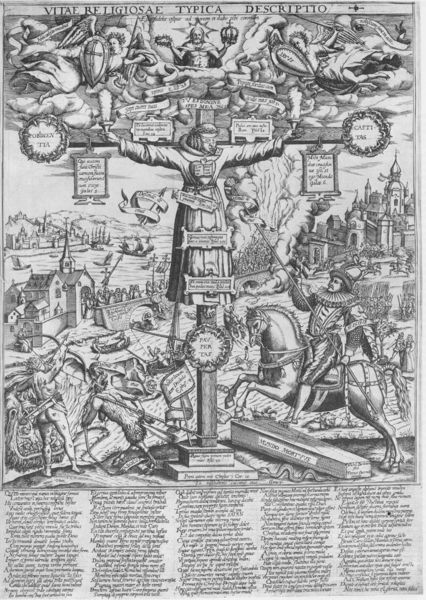
Titel: VITAE RELIGIOSAE TYPICA DESCRIPTIO
Künstler: Michel Birbaum
Standort: Wolfenbüttel
Institution: Herzog August Bibliothek
Schlagwörter: feuer, gott, himmel, kampf, mann, nackter, weiß, wolken, fluss, landschaft, menschen, stadt, grau, holz, schwarz, zeichnung, haus, tier, wolke, ornament, augen, rahmen, tod, erde, häuser, brücke, kirche, rauch, pferd, reiter, turm, engel, holzschnitt, schiffe, schrift, bogen, man, dorf, mauer, grafik, graphik, spalten, figuren, banner, brand, gewalt, krieg, lanze, tafel, inschrift, buch, burg, kloster, kreuz, religion, druck, stich, illustration, schilder, text, soldat, ritter, namen, wappen, sarg, christus, jesus, kreuzigung, priester, mönch, kröse, speer, amor, heilig, kupferstich, welt, fackel, pfeil, flugblatt, schießen, pater, schuss, latein, ahnen, medaillons, tafeln, kirhe, martyrium, spieß, mühlradkragen, seriendruck, inri, stammbaum, thesen, bicolor, tortur, marter christi, pferd reiter spieß baum, schciff